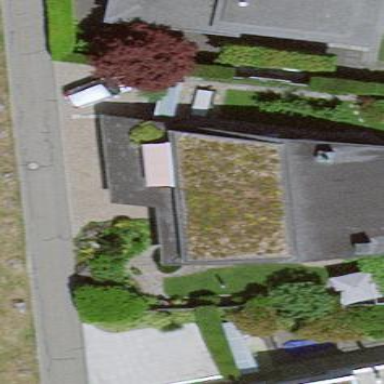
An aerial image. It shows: Flat-roofed residential building.